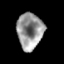
Tissue: skin
Cell type: Epithelial cells
Senescence score: 0.2453
Nuclear area (px): 921
Mean DAPI intensity: 151.405